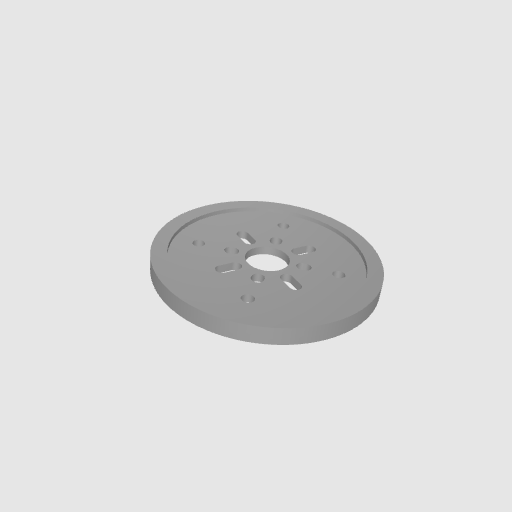
Part: DiscWheel722OD